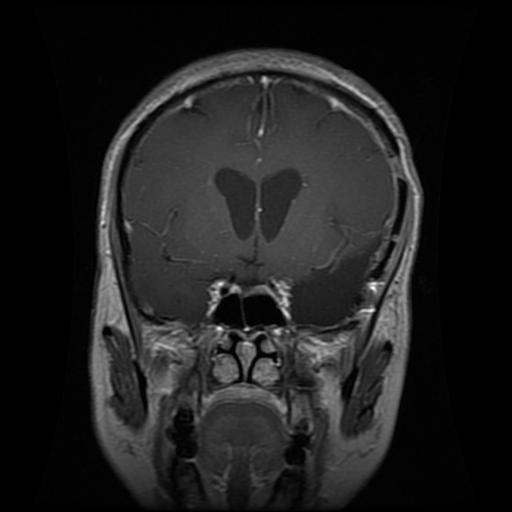
Label: glioma